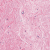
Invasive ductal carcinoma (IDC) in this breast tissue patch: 0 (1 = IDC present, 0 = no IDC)